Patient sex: F
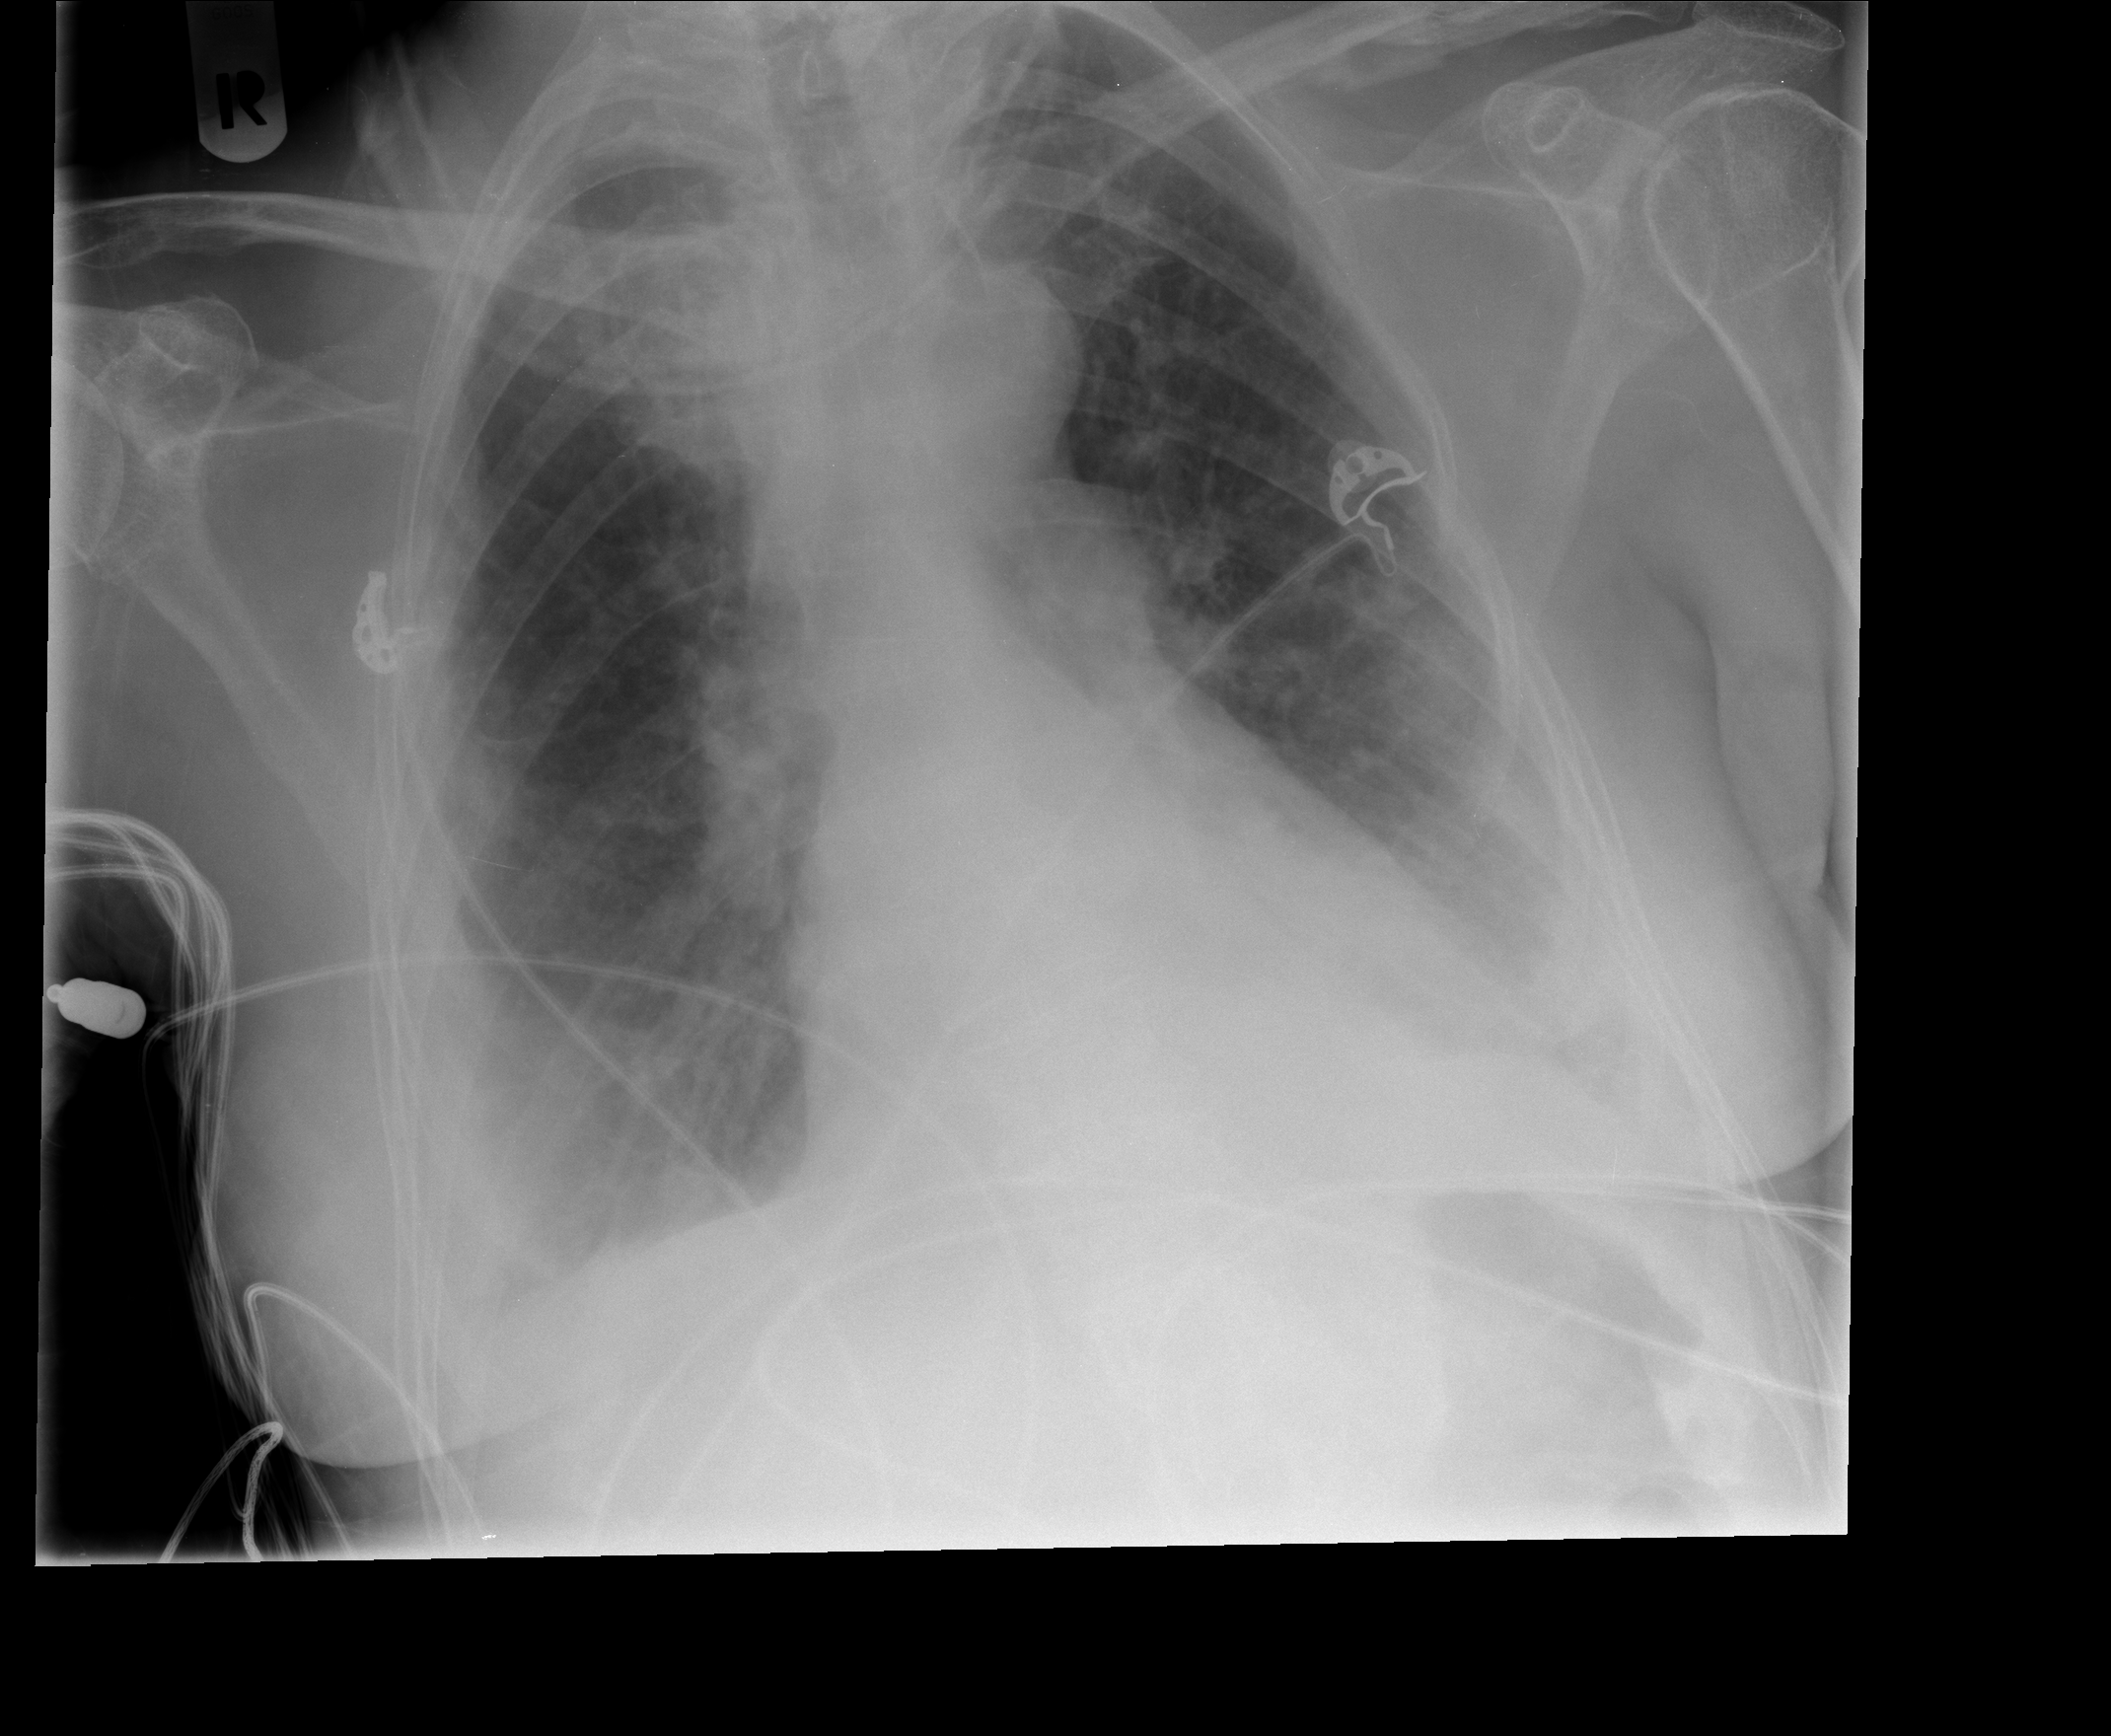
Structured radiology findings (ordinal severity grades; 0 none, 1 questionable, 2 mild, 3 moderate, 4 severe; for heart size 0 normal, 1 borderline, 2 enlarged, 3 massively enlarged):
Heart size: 1
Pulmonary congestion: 2
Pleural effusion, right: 2
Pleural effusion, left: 2
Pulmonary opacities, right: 2
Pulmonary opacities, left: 0
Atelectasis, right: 0
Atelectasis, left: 2